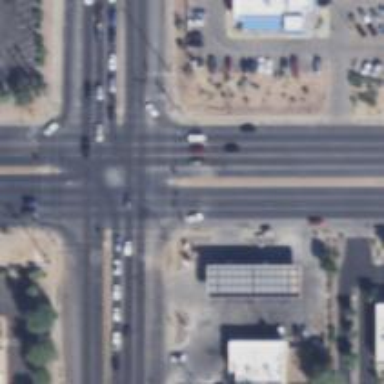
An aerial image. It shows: Marked road crossing.